Field crop: maize
Growth stage: 1
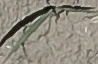
Species: sorghum